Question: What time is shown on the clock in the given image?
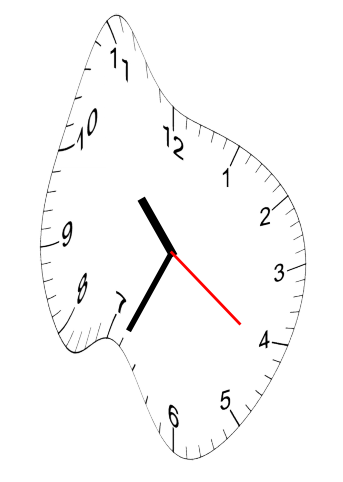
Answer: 10:34:21